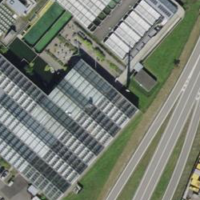
EUNIS habitat code: 54
Species observed at this site:
Calliphora vomitoria